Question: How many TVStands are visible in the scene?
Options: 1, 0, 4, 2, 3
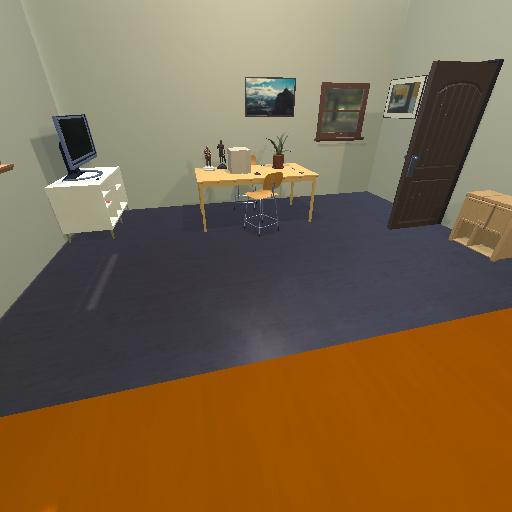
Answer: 1